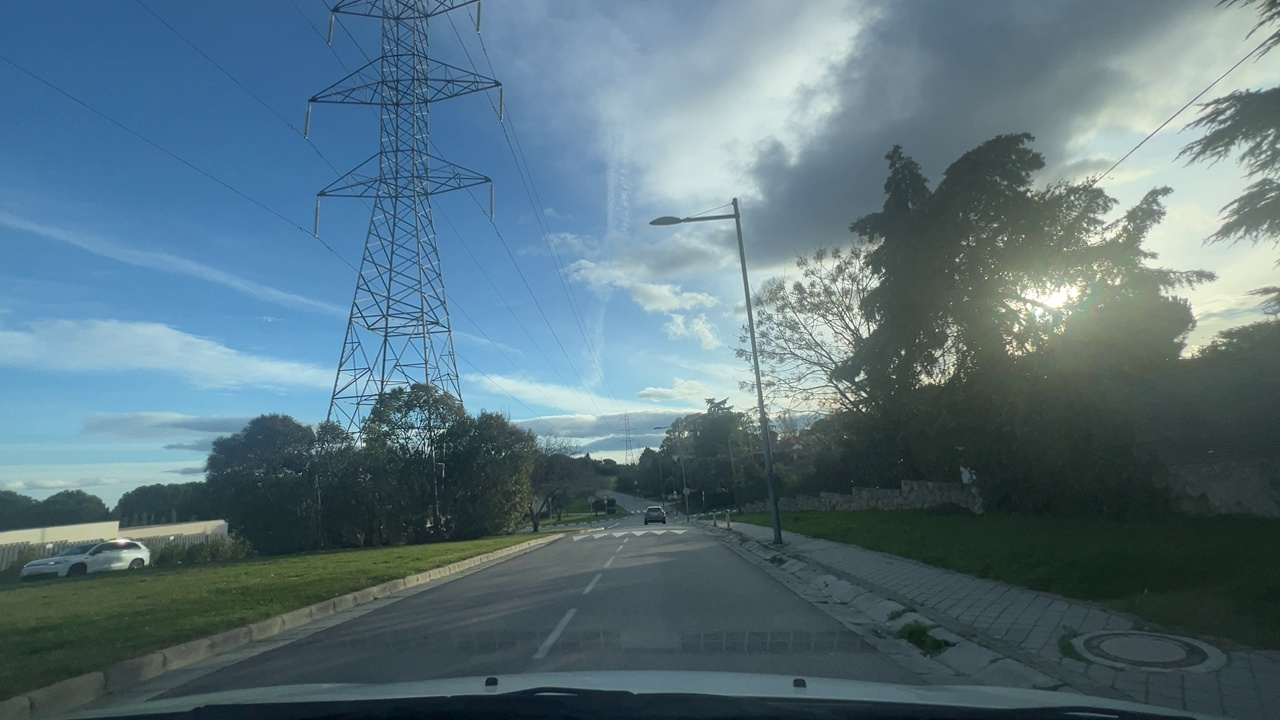
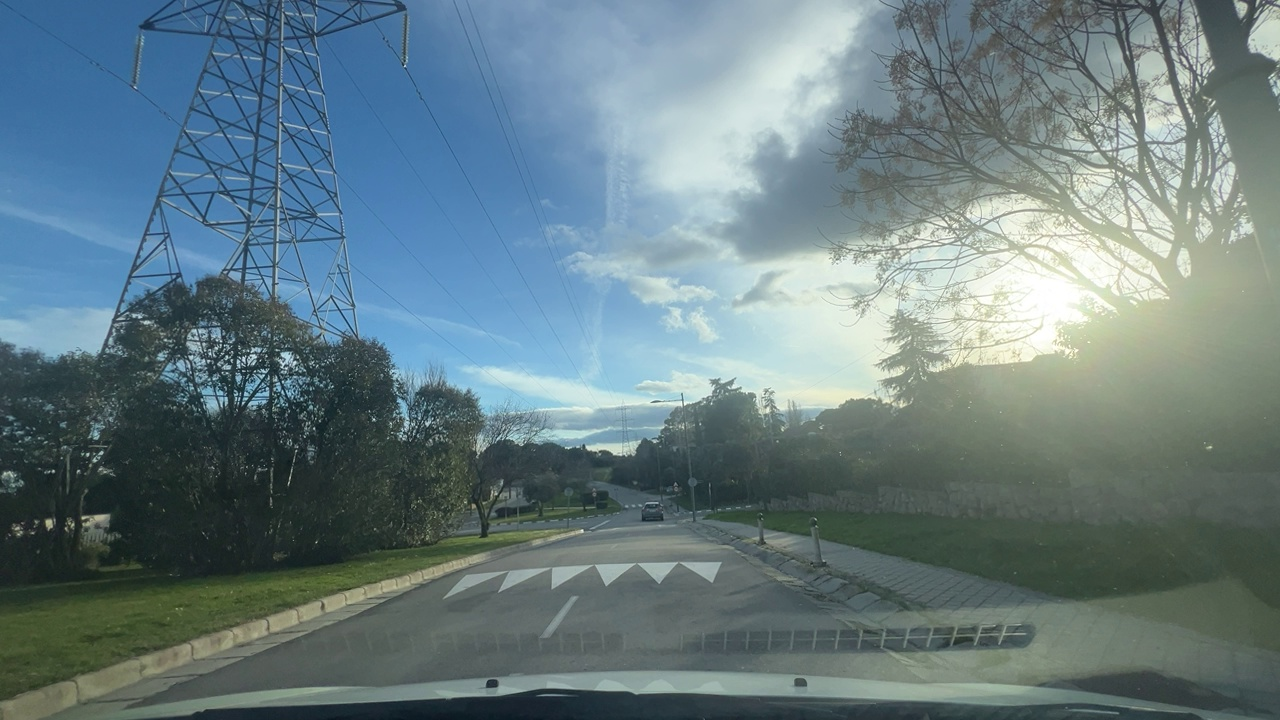
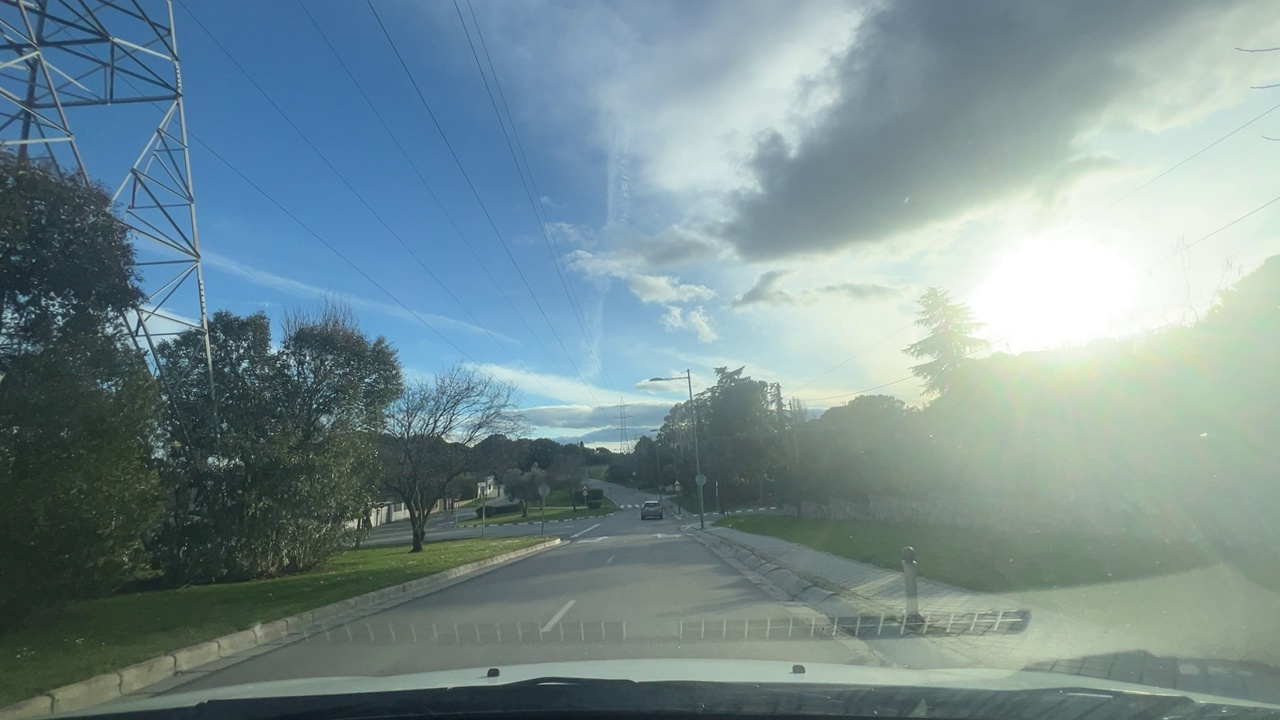
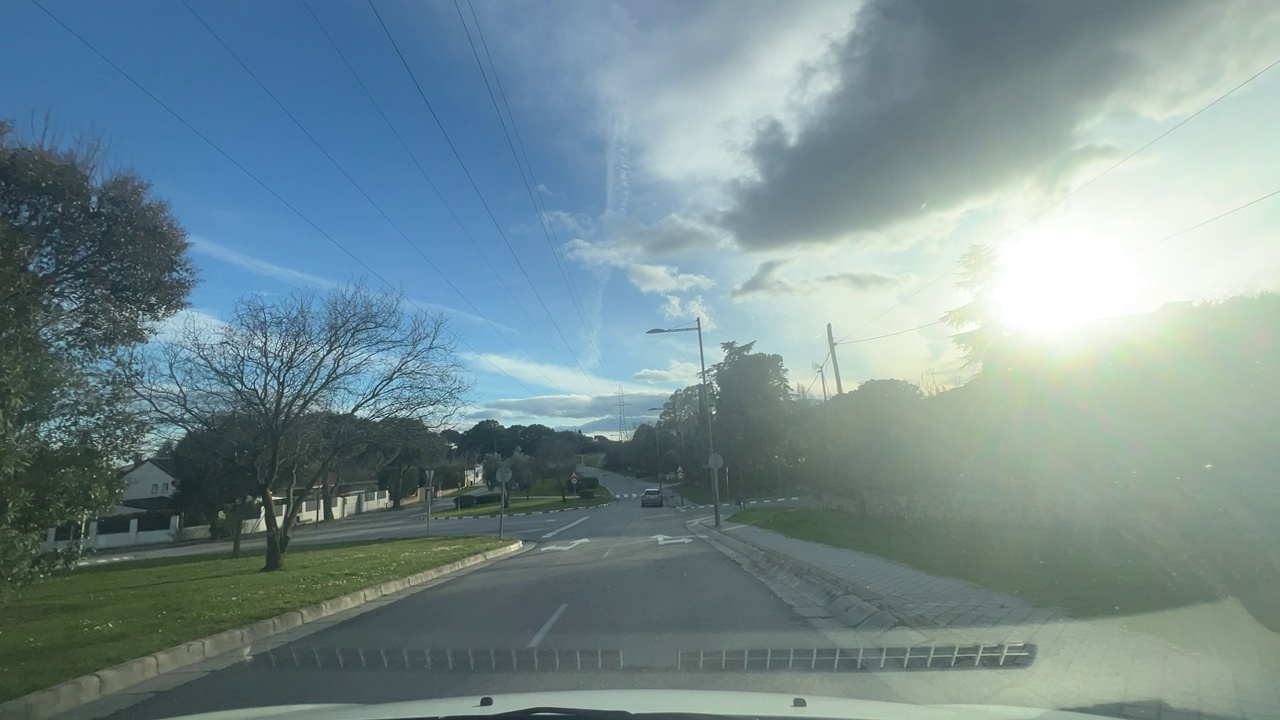
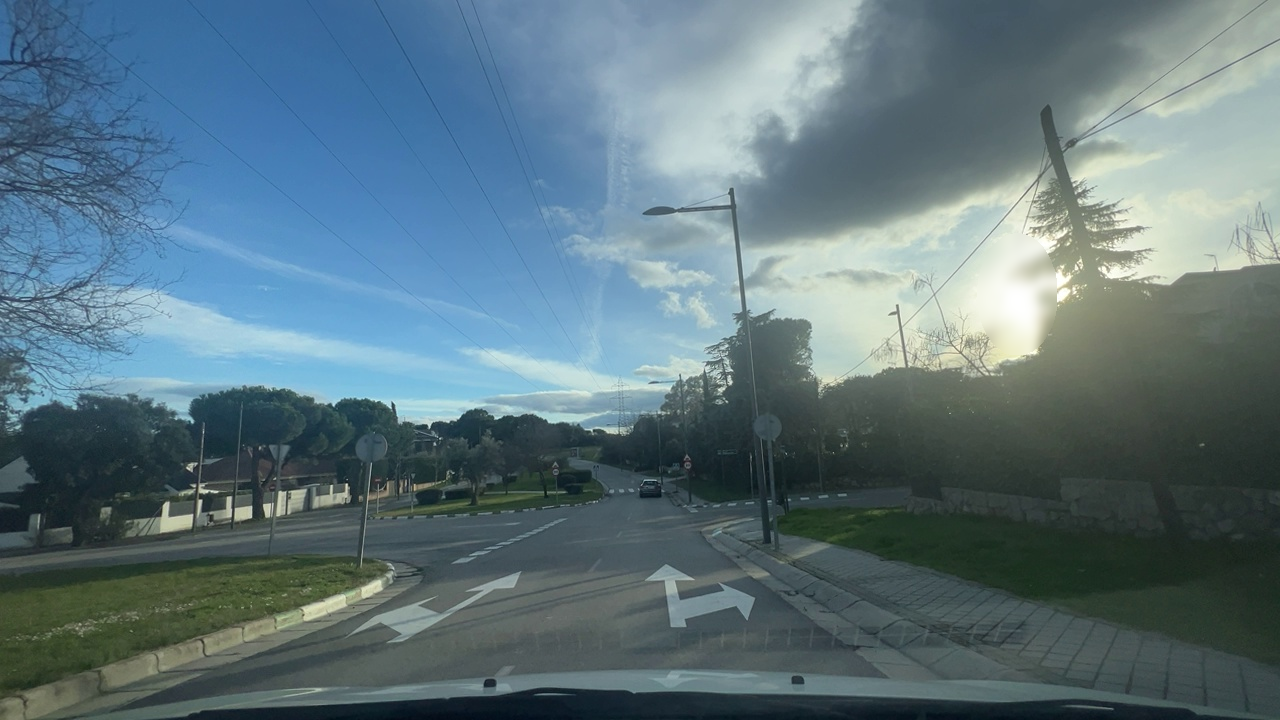
Situation: empty
Question: Is the ego lane narrowed or laterally shifted due to construction elements?
Answer: No
Reasoning: The lane maintains its width at all times

Situation: empty
Question: Is there any physical object indicating the presence of a construction site nearby (construction machinery, heavy equipment, construction fences...)?
Answer: No
Reasoning: There are no signs of construction areas ahead

Situation: empty
Question: Is a temporary reduced speed limit sign visible in the scene?
Answer: No
Reasoning: There are no temporary speed limits ahead

Situation: empty
Question: Is there any discontinuity in the ego lane ahead?
Answer: No
Reasoning: The ego lane stays continuous